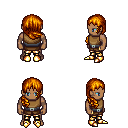
a pixel art fantasy rpg character, male body template, human, dark skin, leather chest armor, gold greaves, dark blonde right-swept hairstyle, gold boots, four views (front, back, left, right), 2x2 character sprite sheet, small pixel art, hard edges, no anti-aliasing